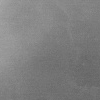
Atmospheric dust classification: dusty